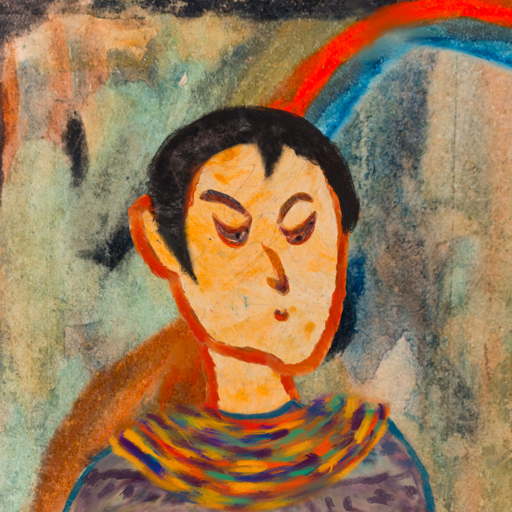
Background: Childish, Head And Neck Side: Experience, Face Side: Hypocrite, Bust: HillGirl, Hair Side: Roy_Bahadur, Head Accessory: Blank, Second Necklace: An_Impression_2, Necklace: Blank, Baby: Blank